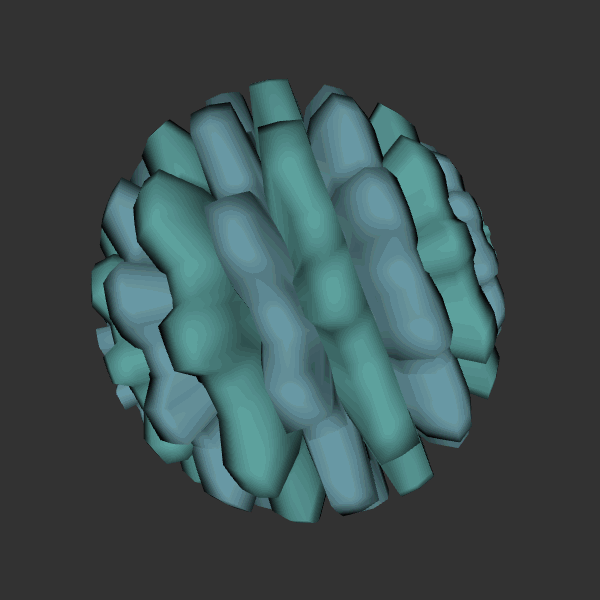
Background: dark